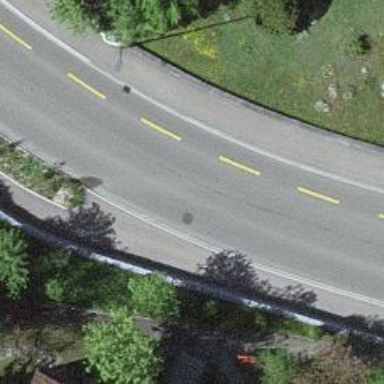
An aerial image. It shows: Primary highway with asphalt surface. There are sidewalks on both sides and designated cycle lane on the left.